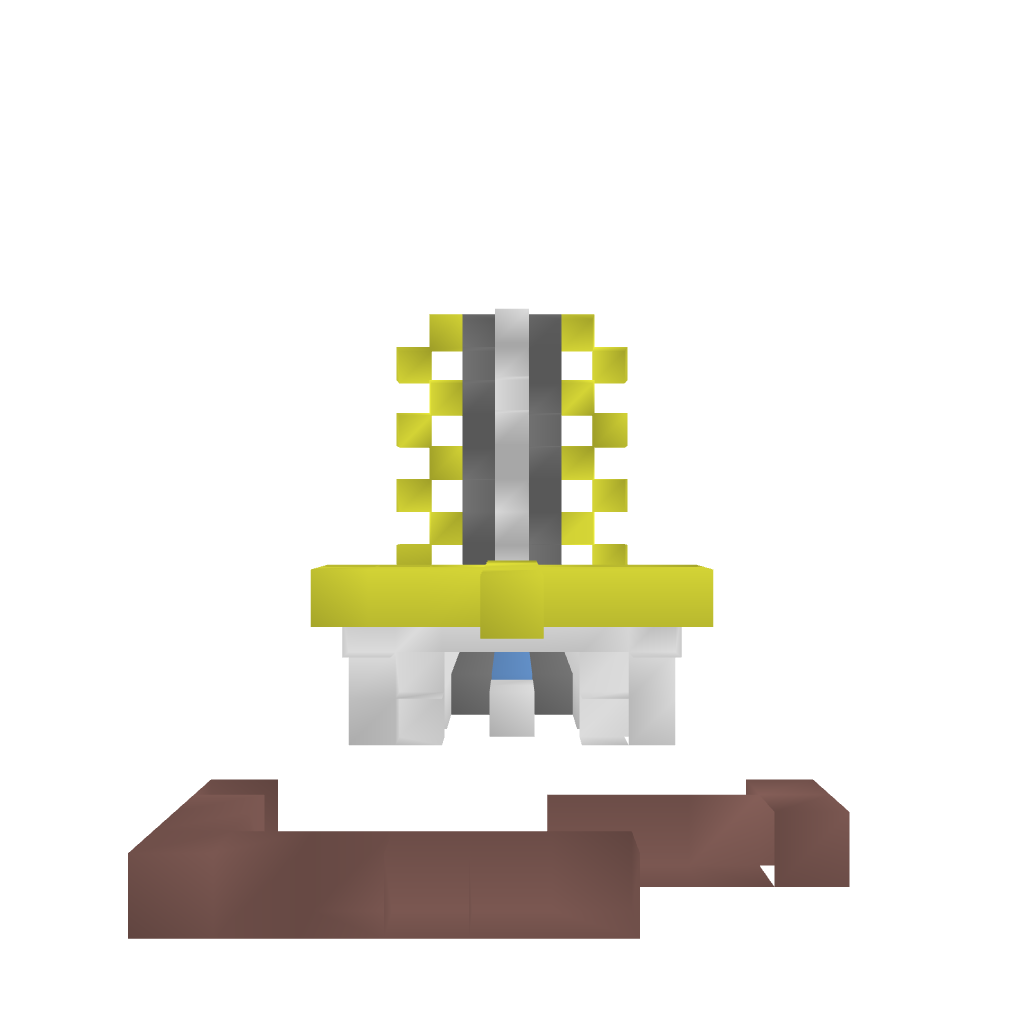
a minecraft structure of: Automatic TNT Cannon bad low quality